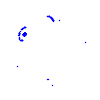
Particle: proton